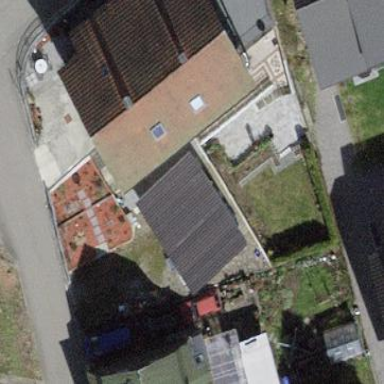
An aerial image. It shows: View of roof of building.